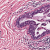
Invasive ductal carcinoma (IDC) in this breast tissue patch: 0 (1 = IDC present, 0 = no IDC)